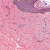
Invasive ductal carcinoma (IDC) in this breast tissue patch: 0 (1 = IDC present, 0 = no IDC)